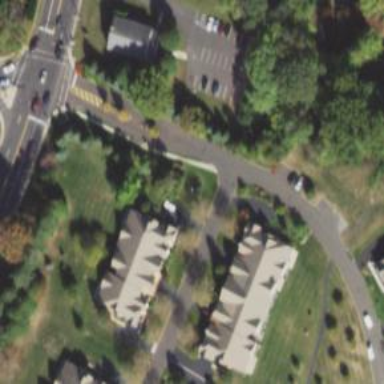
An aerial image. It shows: Unmarked crossing on footway.